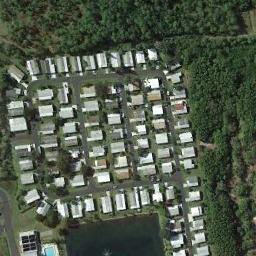
Label: residential